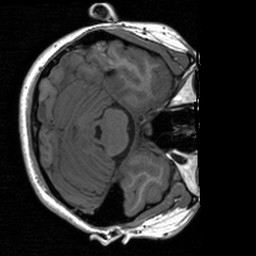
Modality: T1w
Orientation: axial
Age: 19
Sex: female
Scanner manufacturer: siemens
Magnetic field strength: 3 T
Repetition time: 1.9 s
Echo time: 0.00226 s